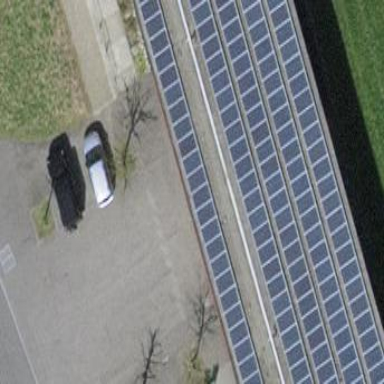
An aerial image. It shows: Solar power generator with photovoltaic panels.